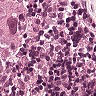
Metastatic tissue present: yes